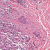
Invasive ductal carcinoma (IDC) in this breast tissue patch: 1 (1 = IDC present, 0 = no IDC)